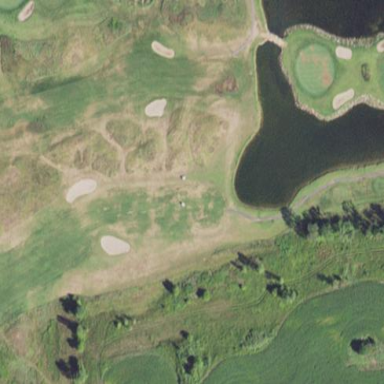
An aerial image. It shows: Area of rough grass used for golf.